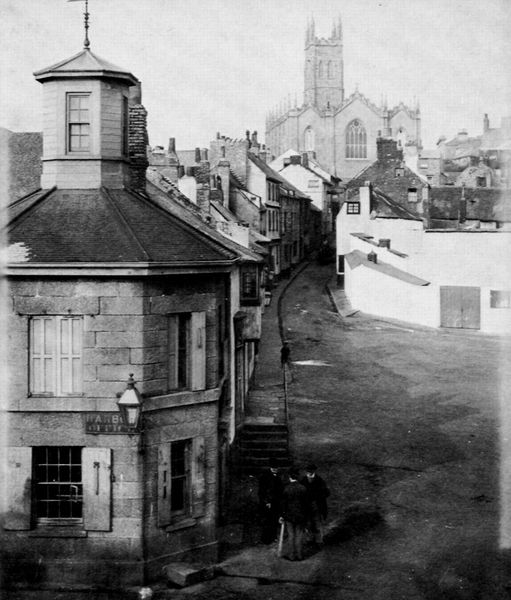
Titel: Penzance
Künstler: Francis Frith
Schlagwörter: berg, dunkel, gruppe, himmel, schatten, weiß, frauen, kirchturm, menschen, stadt, fenster, frankreich, grau, hell, holz, hut, hüte, jahrhundertwende, lampe, laterne, laternen, licht, männer, paris, schwarz, strasse, strassenszene, dach, gebäude, haus, schnee, weg, gespräch, leute, rock, zylinder, wand, architektur, stein, steine, häuser, gitter, kirche, sonne, drei, personen, leuchte, england, gotik, fensterläden, kamin, kamine, rund, schornstein, stock, turm, ecke, ansicht, enge, fassade, fassaden, gasse, geschäft, ort, pflaster, unterhaltung, stra e, fels, hang, dorf, dächer, giebel, mauer, schornsteine, ziegel, tag, klein, winter, laden, platz, beleuchtung, figuren, krieg, treppe, treppen, zerstörung, wohnung, stufe, stufen, tor, foto, fotografie, ortschaft, photographie, stadtansicht, wände, melone, fugen, schild, eckhaus, fensterladen, berlin, bürgersteig, gehsteig, türme, diesig, dom, kreuzung, schwarz weiß, gehweg, trottoir, bordstein, trüb, kathedrale, photo, gemäuer, biedermeier, ziegelsteine, gefängnis, gotisch, straßenlaterne, siedlung, holzläden, turmspitzen, schwar, strassenecke, achteck, sechseck, schinkel, historisch, zigel, häuserzeile, notre dame, paare, rural, gemauert, ziegelstein, strassenflucht, städtebau, nässe, strassenbeleuchtung, biedermaier, strße, disig, aufwärts, francis, forografie, flügeltor, belfried, church, country, gotische kirche, häußer, lampes, sttrasse, 19. jahrhundert, rauchfang, mittelformat, rauchfänge